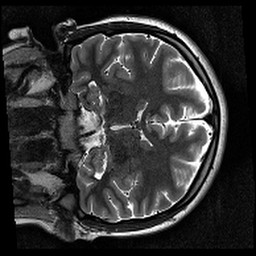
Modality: T2w
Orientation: coronal